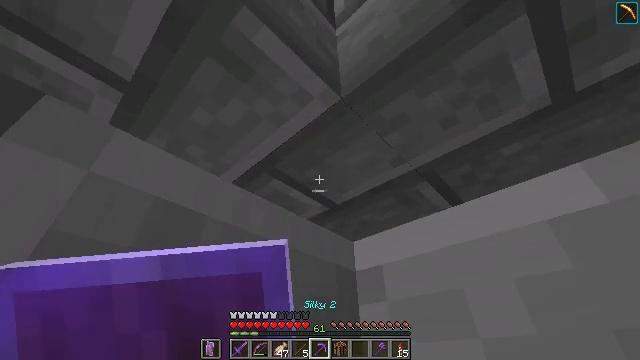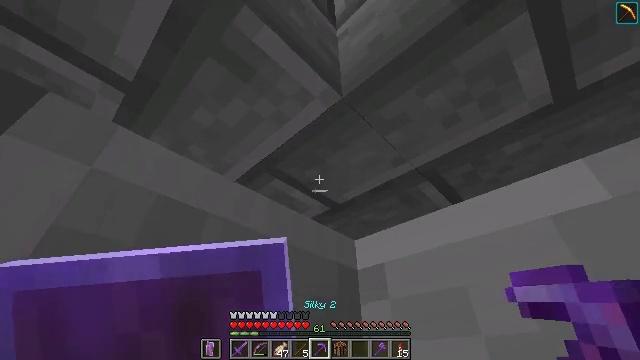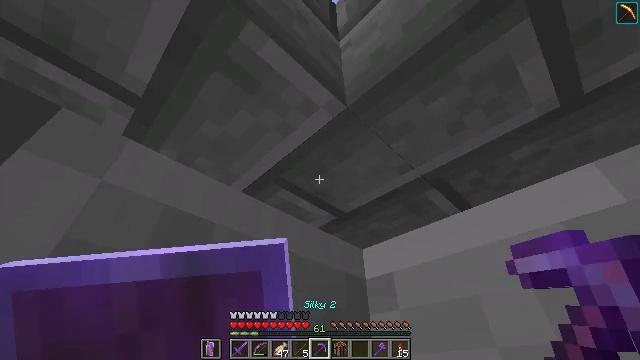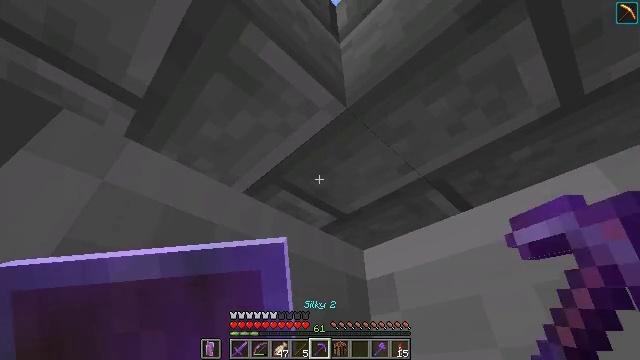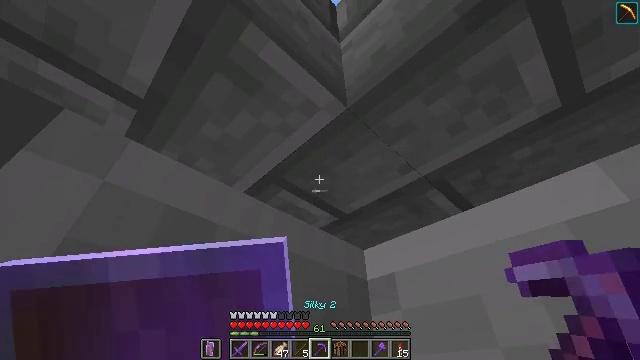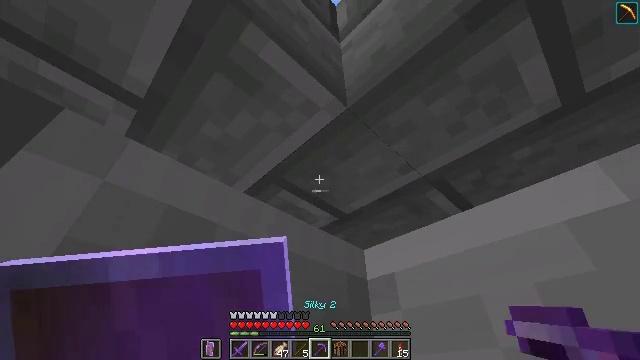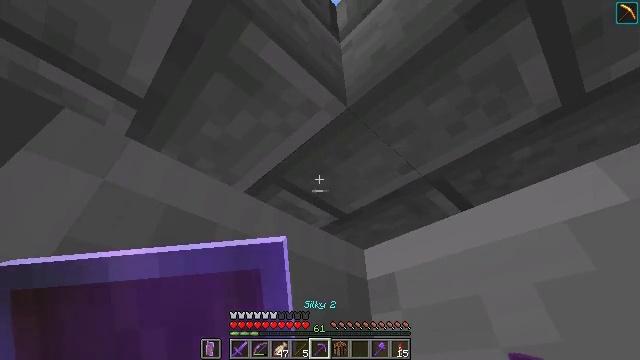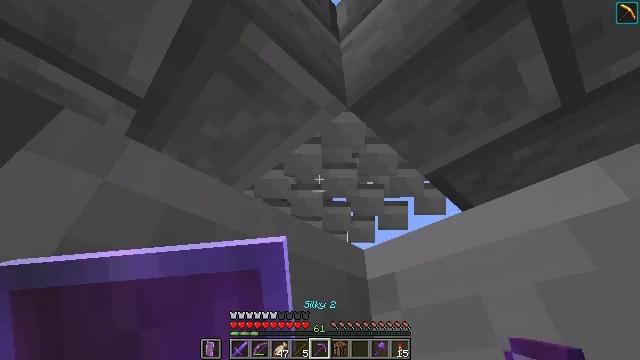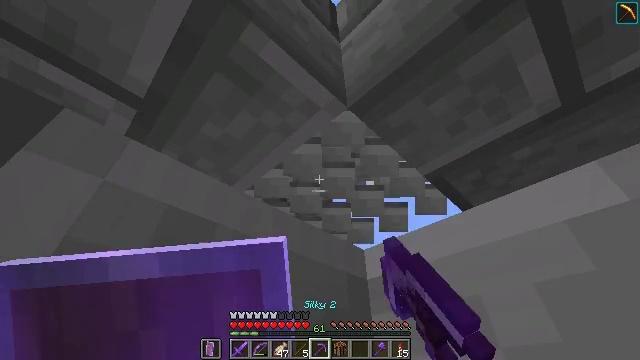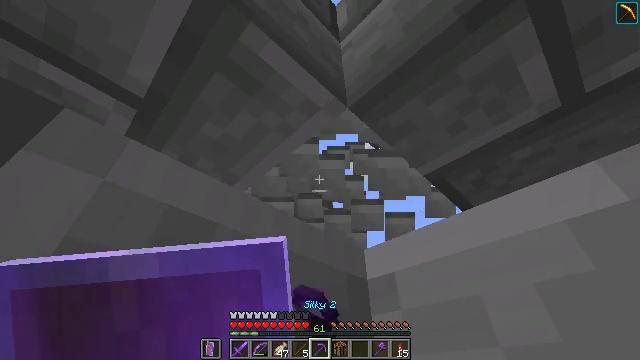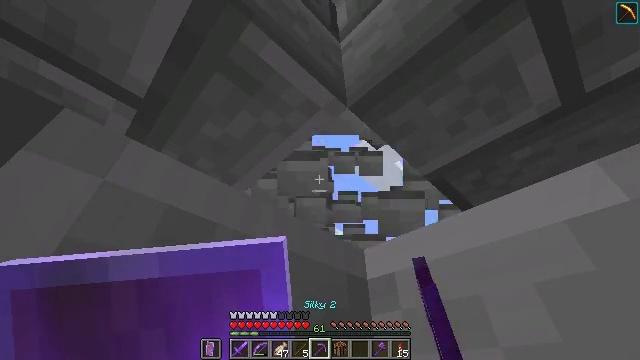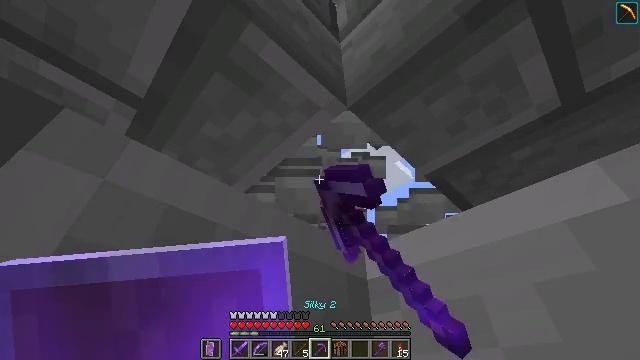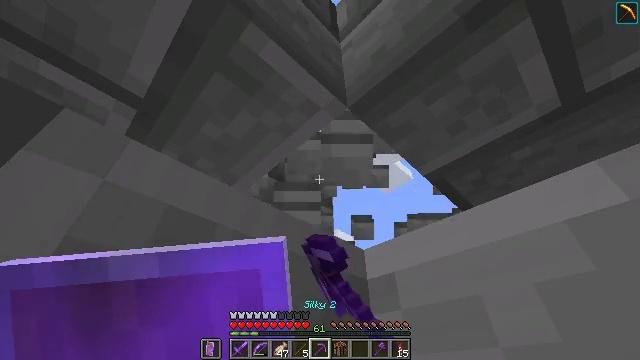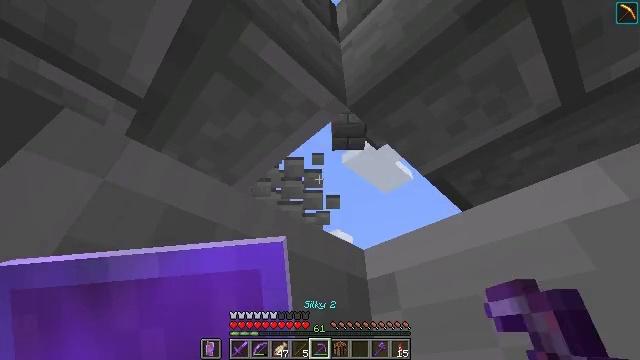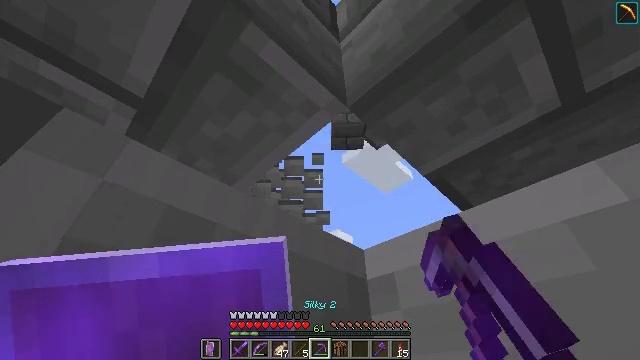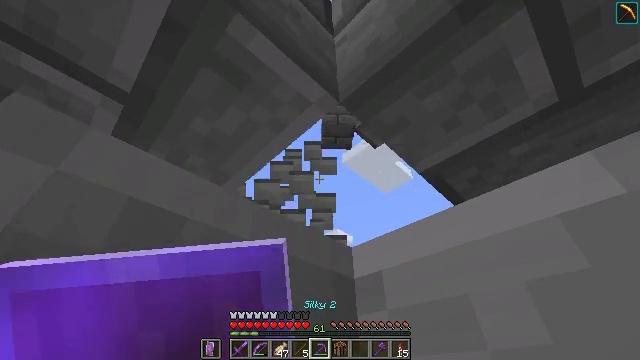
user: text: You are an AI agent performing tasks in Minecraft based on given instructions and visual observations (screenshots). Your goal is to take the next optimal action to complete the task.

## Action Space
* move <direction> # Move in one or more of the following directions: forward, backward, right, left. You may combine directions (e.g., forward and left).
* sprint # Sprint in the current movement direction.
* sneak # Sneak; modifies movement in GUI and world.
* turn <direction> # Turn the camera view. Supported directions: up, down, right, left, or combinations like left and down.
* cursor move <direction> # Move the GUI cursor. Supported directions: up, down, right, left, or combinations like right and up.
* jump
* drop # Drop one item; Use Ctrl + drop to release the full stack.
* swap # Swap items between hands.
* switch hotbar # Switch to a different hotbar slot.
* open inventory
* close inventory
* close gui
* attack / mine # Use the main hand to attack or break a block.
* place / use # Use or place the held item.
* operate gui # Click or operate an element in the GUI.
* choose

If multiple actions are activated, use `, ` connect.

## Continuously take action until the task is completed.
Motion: motion action
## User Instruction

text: Attack the stone bricks to gather materials.
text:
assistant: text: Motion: sneak
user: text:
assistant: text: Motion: sneak, turn left and up
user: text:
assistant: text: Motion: sneak
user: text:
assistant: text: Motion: sneak
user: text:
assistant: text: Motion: sneak
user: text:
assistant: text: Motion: sneak
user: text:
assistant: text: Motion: sneak, attack / mine
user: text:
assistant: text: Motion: sneak, attack / mine
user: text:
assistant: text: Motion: sneak, attack / mine
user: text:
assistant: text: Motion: sneak, attack / mine
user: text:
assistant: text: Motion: sneak, attack / mine
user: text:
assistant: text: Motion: sneak, attack / mine
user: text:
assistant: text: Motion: sneak, attack / mine
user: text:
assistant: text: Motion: move forward, sneak
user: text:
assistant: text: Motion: move forward, sneak
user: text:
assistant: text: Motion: move forward, sneak
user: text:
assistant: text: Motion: move forward, sneak
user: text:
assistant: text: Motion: sneak